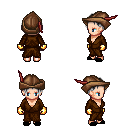
a pixel art fantasy rpg character, female body template, human, light skin, brown robe, red pants, gray parted hairstyle, leather cap, gold gloves, black slippers, four views (front, back, left, right), 2x2 character sprite sheet, small pixel art, hard edges, no anti-aliasing